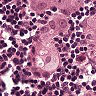
Metastatic tissue present: yes